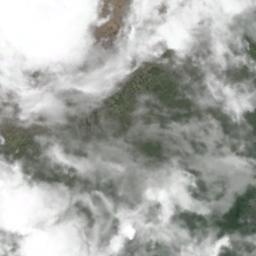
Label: cloud